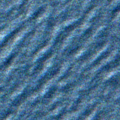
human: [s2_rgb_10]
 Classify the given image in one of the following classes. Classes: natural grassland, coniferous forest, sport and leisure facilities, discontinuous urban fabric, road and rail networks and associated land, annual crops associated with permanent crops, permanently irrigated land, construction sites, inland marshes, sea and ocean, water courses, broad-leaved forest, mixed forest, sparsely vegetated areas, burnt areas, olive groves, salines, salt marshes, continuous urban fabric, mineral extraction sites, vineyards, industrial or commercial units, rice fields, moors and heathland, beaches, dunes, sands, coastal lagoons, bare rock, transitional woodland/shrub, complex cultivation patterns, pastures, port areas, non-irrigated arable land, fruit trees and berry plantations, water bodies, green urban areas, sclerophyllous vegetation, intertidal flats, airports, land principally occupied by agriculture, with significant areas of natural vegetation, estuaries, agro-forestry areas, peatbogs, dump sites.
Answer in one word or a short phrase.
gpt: sea and ocean